Question: I have .dat file with this type of text
AqMA DzA Dj%0yi HB HB MA @DzA EEURyi HB HB DjXLA DjDzA U++yi HB HB AFA U5DzA EEURyi HB HB @iu@A DzA ioEURyi HB HB [VA DzA +-"++yi HB HB @3MA DzA U=%0yi HB HB A KA "JDzA Dj%0yi HB HB DjdJA ;1DzA r++yi HB HB AZA "jDzA '+yi HB HB AFA +-DzA Ue+yi HB HB A!XA DzA bZEURyi HB HB AHA OlDzA "2EURyi HB HB A5WA UDzA vB%0yi HB HB AN>A DzA UuEURyi HB HB >FA UuDzA Y+yi HB HB A^A +-DzA "2EURyi HB HB A"\A UuDzA OLEURyi HB HB DjGOA OlDzA r++yi HB HB @aEA UDzA Dj%0yi HB HB @QHA OlDzA r++yi HB HB AeOA DzA vB%0yi HB HB tsQA ENDzA Dj%0yi HB HB @QHA DjDzA Dj%0yi HB HB ,IA DjDzA Dj%0yi HB HB @eUA "*DzA Dj%0yi HB HB DEA ENDzA Dj%0yi HB HB DjG'TA DjDzA Dj%0yi HB HB AoMA DjDzA "'EURyi HB HB @ TA DjDzA Dj%0yi HB HB A0CA DjDzA Dj%0yi HB HB @KIA DjDzA Dj%0yi HB HB DjXA DjDzA Dj%0yi HB HB AYQA "jDzA Dj%0yi HB HB @zhDA ;1DzA Dj%0yi HB HB IYA DjDzA Dj%0yi HB HB @oCA DjDzA Dj%0yi HB HB DjFOA DjDzA Dj%0yi HB HB TWA Shch DzA Dj%0yi HB HB OA UuDzA Dj%0yi HB HB @WGA
It should be matrix (..., 10) with correct float numbers, but idk how to do it. I tried to find what kind of record it is, but i couldn't find anything same :(
Pls help
ps
in matlab it magicaly works fine, but i really can't do the same in Python
'''
FileID = fopen('sample.dat' ,'r');
Data = fread(FileID,[10,inf],'float')';
'''

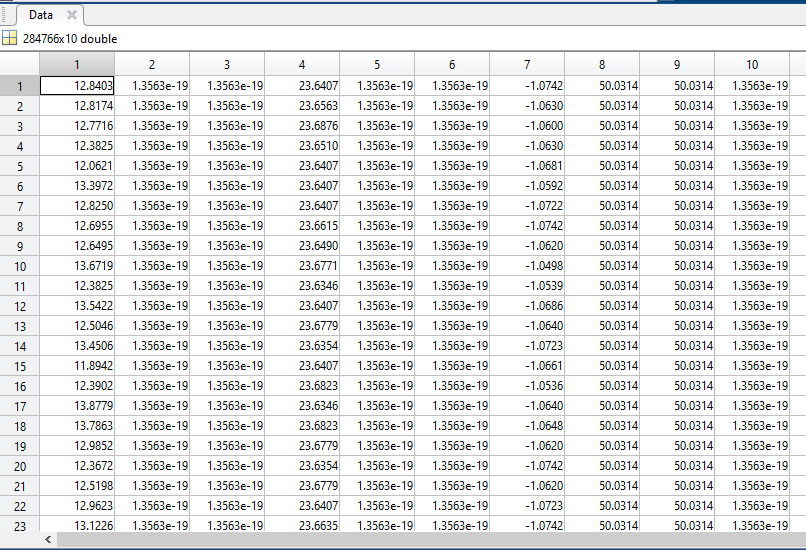
Answer: The data is simply a bunch of floats represented by their actual binary data rather than text. <URL> is probably the fastest and easiest by using:
'numpy.fromfile(filepath, dtype=float).reshape([-1,10])'
It may be a good exercise to learn how binary data is represented by using the <URL> library. Here's a quick example to try and read through:
'''
with open(filepath, 'rb') as datafile:
my_array = list()
for i, value in enumerate(struct.iter_unpack('f', datafile)):
if i%10 == 0: #start a new row every 10 columns
my_array.append(list())
my_array[-1].append(value)
'''